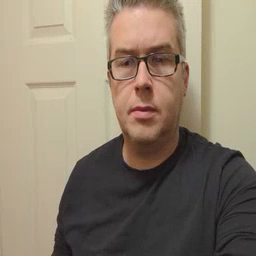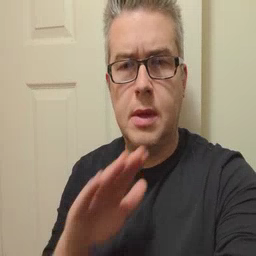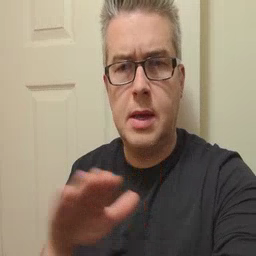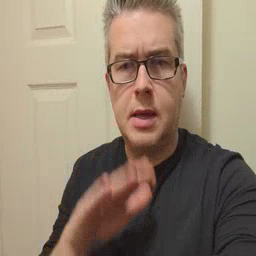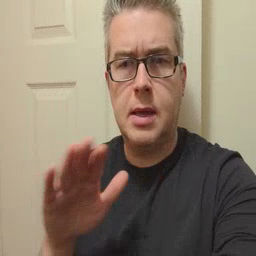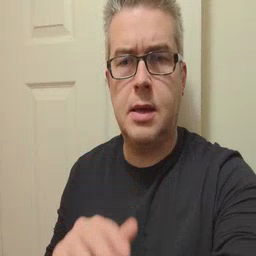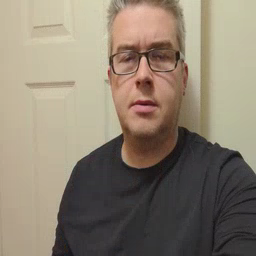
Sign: clean